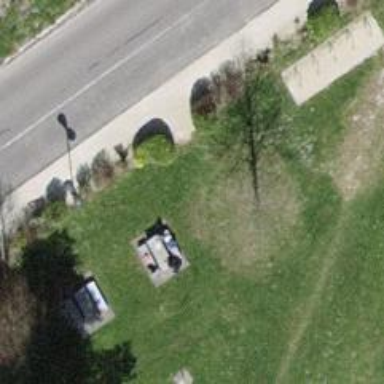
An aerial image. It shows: Picnic table located in leisure land area.